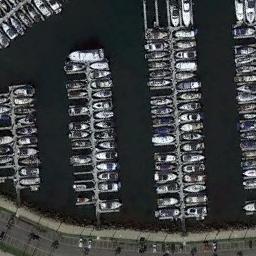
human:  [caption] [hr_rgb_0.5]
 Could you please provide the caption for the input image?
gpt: The harbor has lots of neatly docked boats and the color of the waters is dark green .

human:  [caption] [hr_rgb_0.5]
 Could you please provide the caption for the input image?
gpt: Many yachts are neatly arranged on the sea side of the harbor .

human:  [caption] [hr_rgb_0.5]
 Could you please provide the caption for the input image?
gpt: There are many ships in the harbor .

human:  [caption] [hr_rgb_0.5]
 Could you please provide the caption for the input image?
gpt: There are containers on the harbor shore .

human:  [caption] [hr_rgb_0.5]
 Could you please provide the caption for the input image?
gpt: There are many ships docked neatly at the harbor .